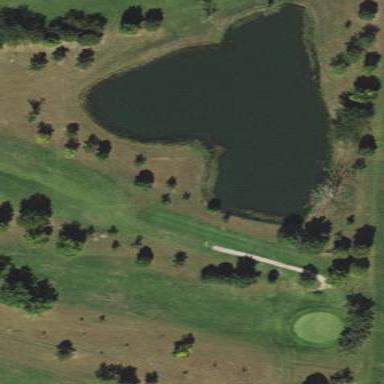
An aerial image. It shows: Scenic view of water hazard on golf course. The natural water feature adds beauty to the landscape.